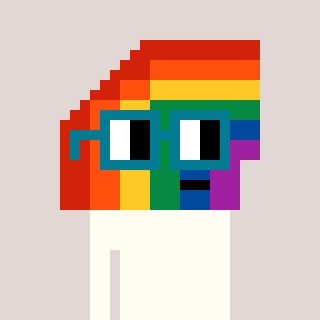
a pixel art character with square dark green glasses, a rainbow-shaped head and a rust-colored body on a warm background